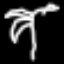
Label: palm tree